Question: My specs are passing when I run then on my local setup as well as on my colleague's setup. But they refuse to pass on our CI.
I'm getting the following error:
'''
Failure/Error: page.create_template_shift(user, day)
Capybara::Poltergeist::MouseEventFailed:
Firing a click at co-ordinates [960, 267.5] failed. Poltergeist detected another element with CSS selector 'html.js.no-flexbox.flexboxlegacy.canvas.canvastext.no-webgl.touch.no-geolocation.postmessage.websqldatabase.no-indexeddb.hashchange.history.draganddrop.websockets.rgba.hsla.multiplebgs.backgroundsize.borderimage.borderradius.boxshadow.textshadow.opacity.cssanimations.csscolumns.cssgradients.cssreflections.csstransforms.no-csstransforms3d.csstransitions.fontface.generatedcontent.no-video.no-audio.localstorage.sessionstorage.webworkers.applicationcache.svg.inlinesvg.smil.svgclippaths body.templates.show.modal-open div.modal-backdrop.fade.in' at this position. It may be overlapping the element you are trying to interact with. If you don't care about overlapping elements, try using node.trigger('click').
'''
And here is the screenshot from 'capybara-screenshot':

As you can see I'm trying to click on "Save" button but it can not because there seems to be a div that is black/faded that is covering the entire screen.
How can this happen only in their environment? And why is this happening?
EDIT: Updated image and example.
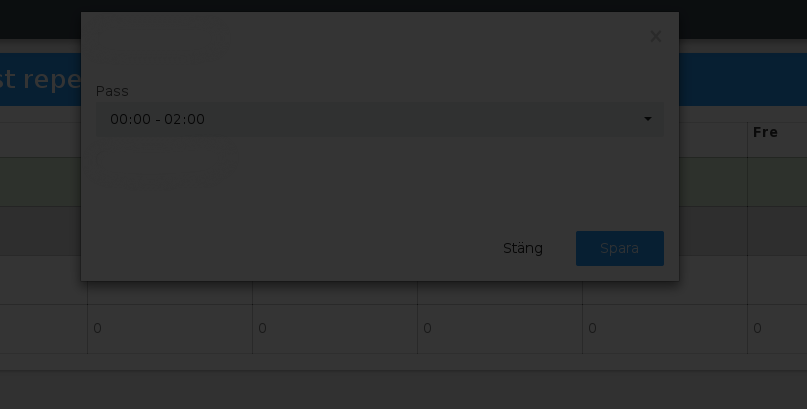
Answer: It turned out to be a package in my 'bower.json' file that was breaking the specs.
When running it in CircleCI the latest package was downloaded due to the '~' character right before the version number inside 'bower.json'.
I had an older package on my local environment.